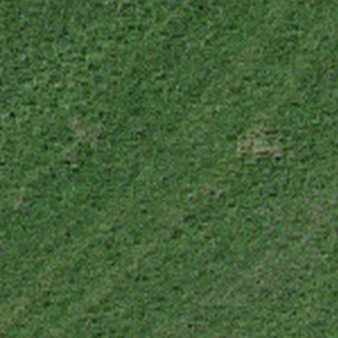
Label: other